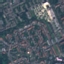
Land use / land cover: Residential